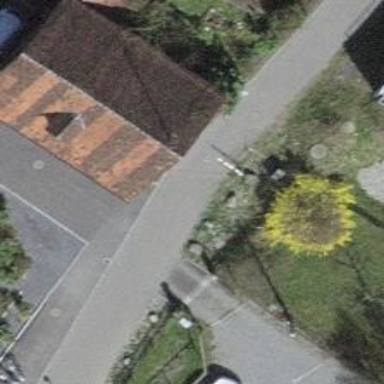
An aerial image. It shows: Bollard.